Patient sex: F
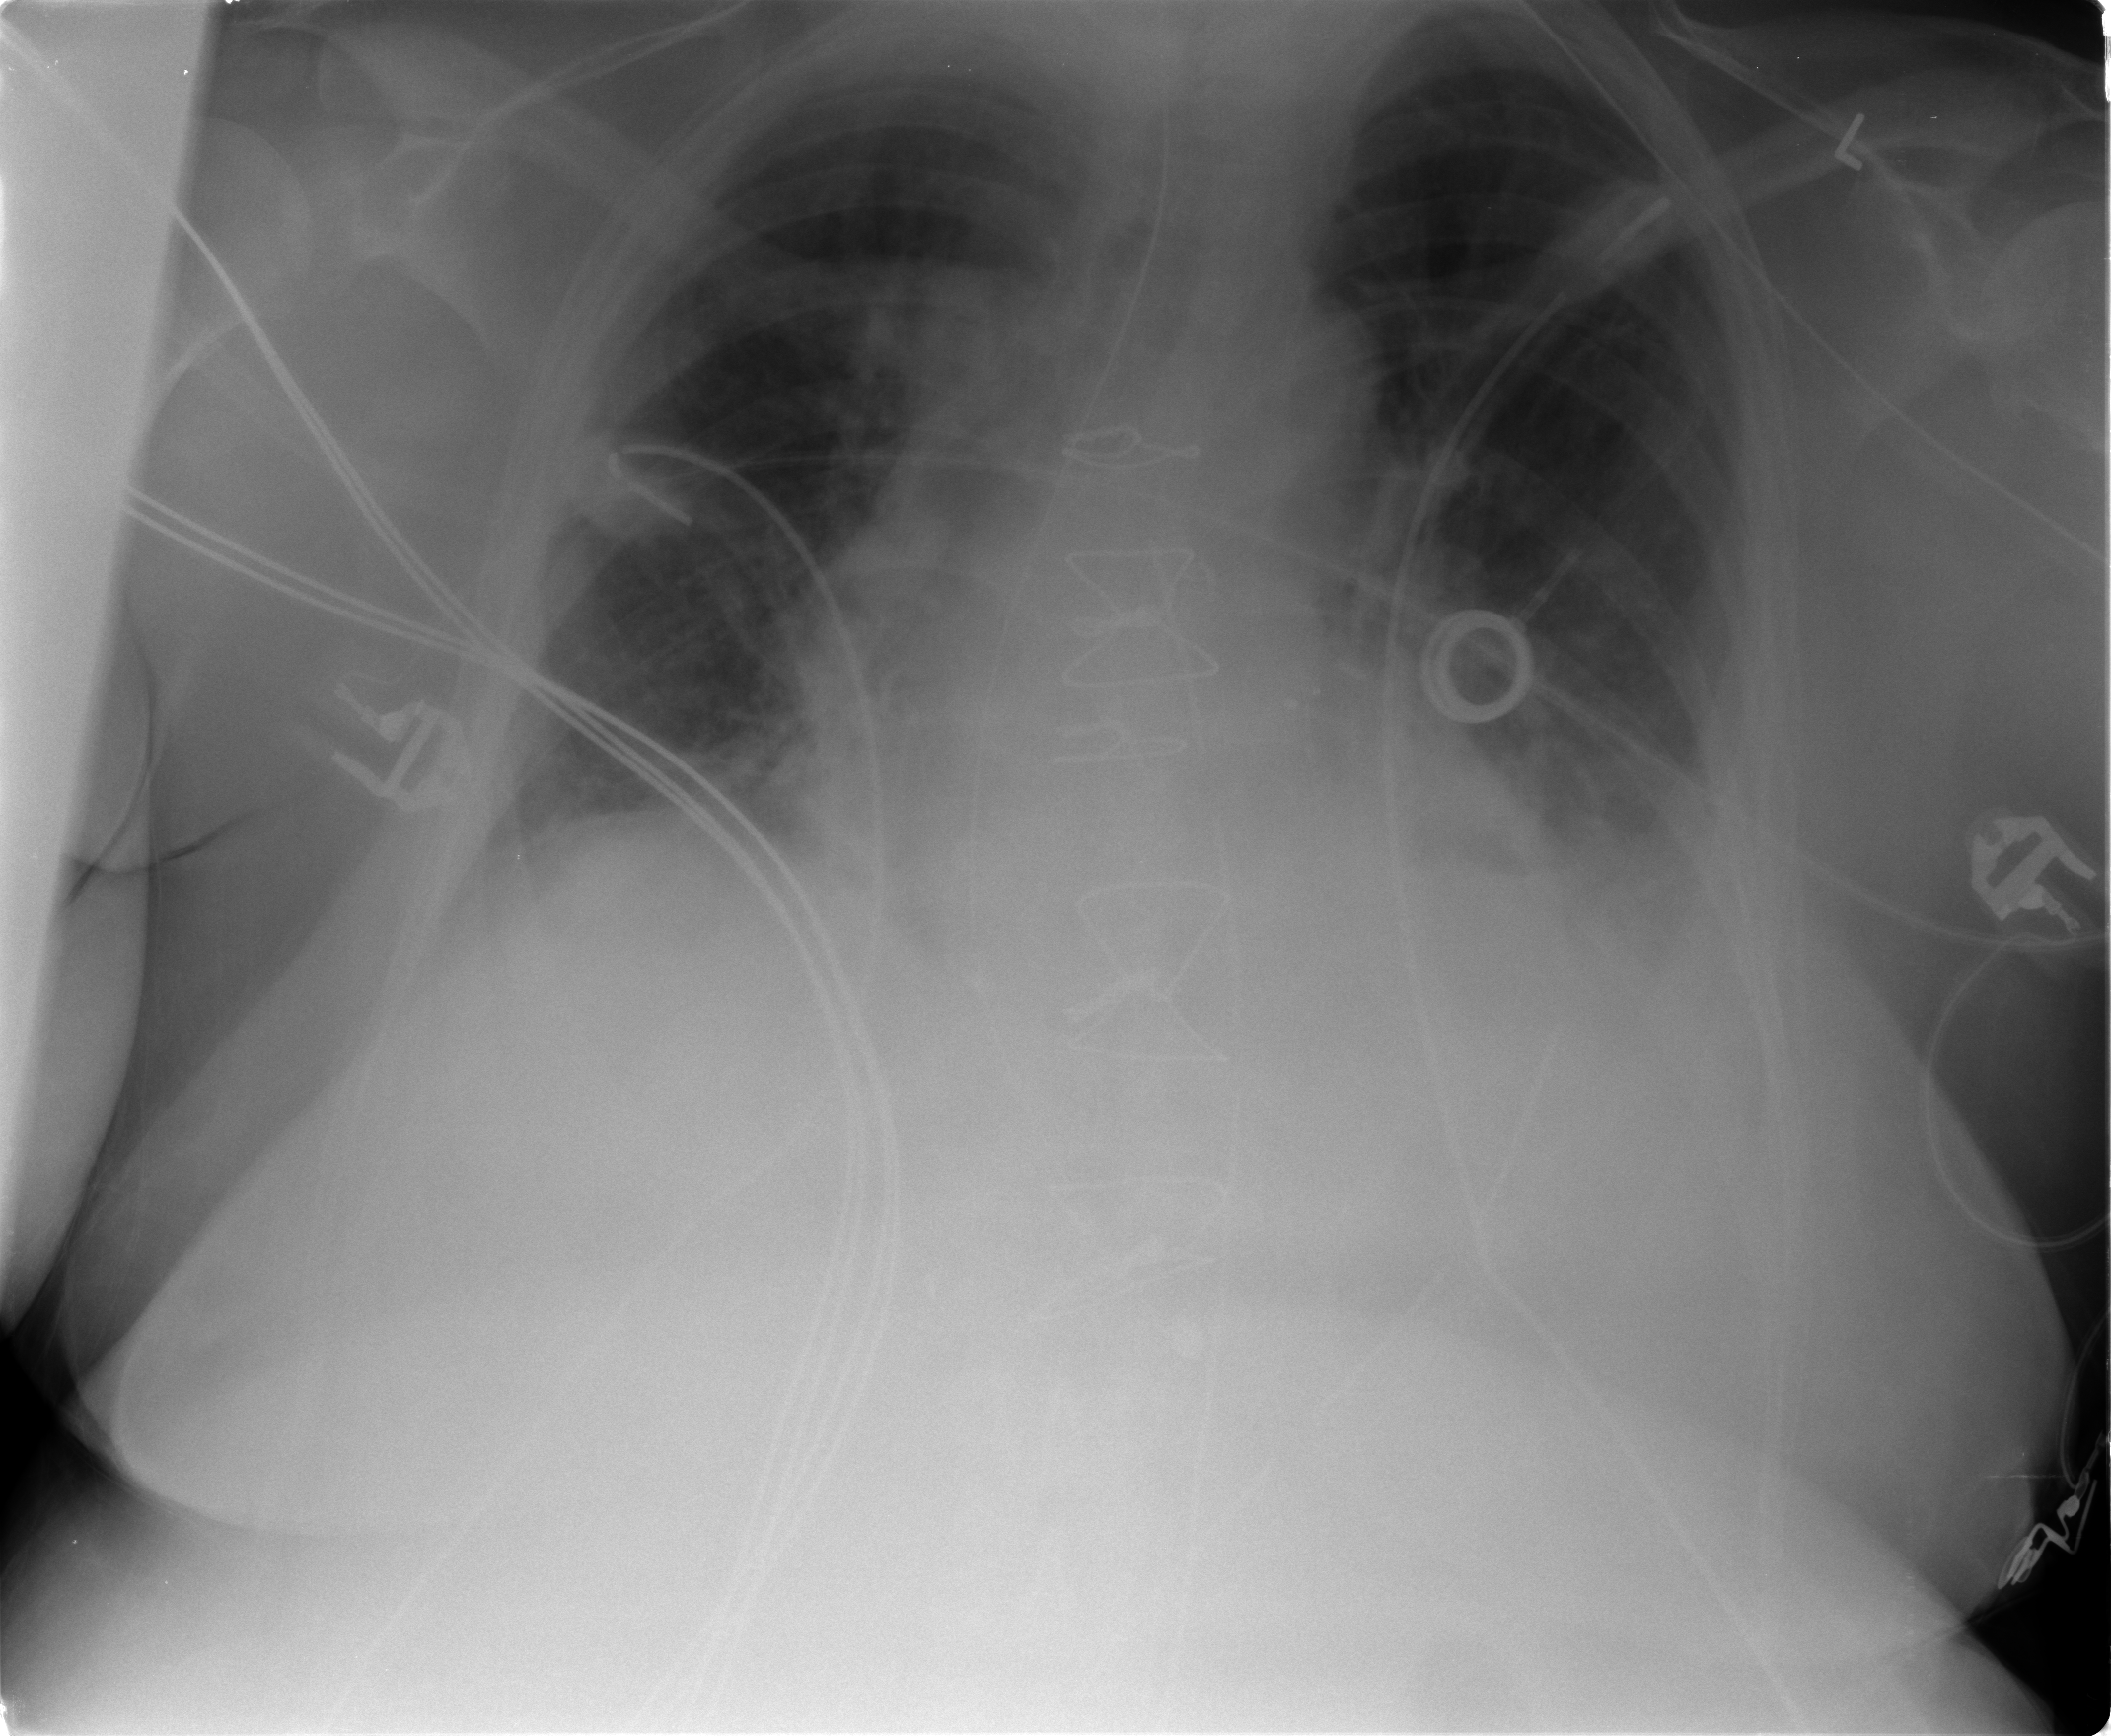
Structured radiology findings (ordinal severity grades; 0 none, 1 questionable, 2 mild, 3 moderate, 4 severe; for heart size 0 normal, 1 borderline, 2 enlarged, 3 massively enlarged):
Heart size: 2
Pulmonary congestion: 2
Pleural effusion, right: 1
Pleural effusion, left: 2
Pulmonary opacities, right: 2
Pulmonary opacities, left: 1
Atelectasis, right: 2
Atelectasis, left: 2